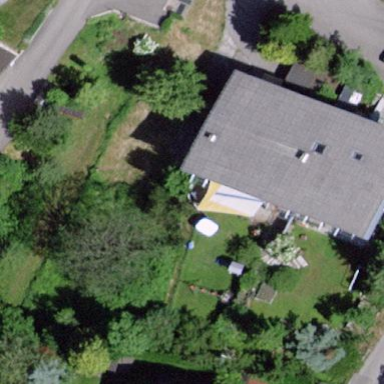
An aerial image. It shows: Semi-detached house.